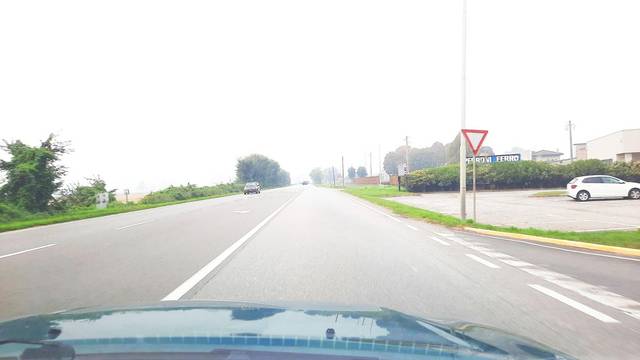
Region: Italy
Coordinates: 45.166, 10.179